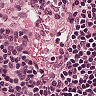
Metastatic tissue present: no